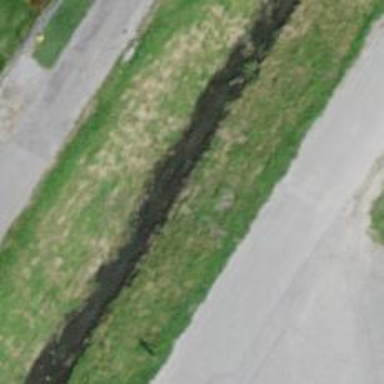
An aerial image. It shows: Ditch serving as waterway.